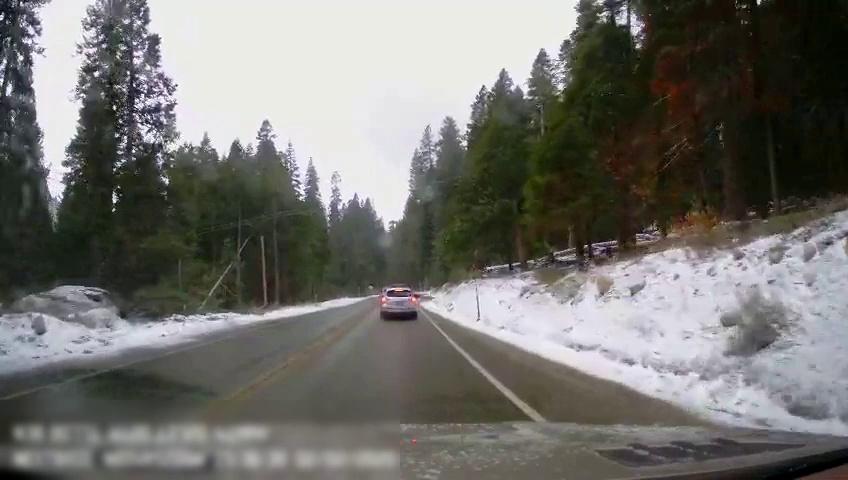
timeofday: Day
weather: Snowy
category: Drivable Space
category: Vehicles | SUV
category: Lanes | Current Lane
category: Lanes | Opposite Lane
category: Lanes | Opposite Lane
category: Lanes | Current Lane